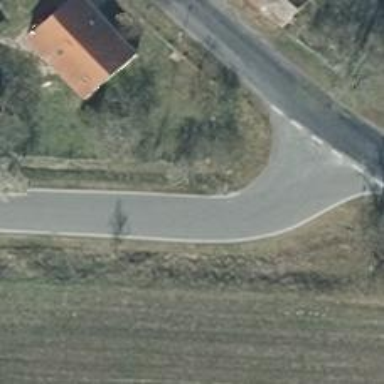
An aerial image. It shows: Tertiary road with asphalt surface and no sidewalk.